Current action and preconditions to check: path_clear

Your task: For each precondition in the list above, predict whether it will hold at this action.

Consider the current scene as observed from the mobile robot's camera, and analyze the predicted future states of all dynamic agents (e.g., people, animals, vehicles, or any moving entities) within the NEXT SECOND.

IMPORTANT: Only answer "very likely" if you are absolutely certain—based on strong, clear evidence—that a dynamic agent will violate the precondition in the predicted future state. Do NOT answer "very likely" for unlikely, ambiguous, or low-probability risks.

Ask yourself for each precondition: Is there a high probability, with clear and convincing evidence, that the predicted future states of any dynamic agent will interfere with the predicted future state of the currently executing action within the NEXT SECOND, causing that precondition to fail?

Assess the risk level based on these predictions. Use "likely" or "very likely" if motions create a clear risk of interference.

Use "neutral" or "improbable" if agents are nearby but their predicted paths are clearly diverging or non-conflicting.

Failure Risk Categories: "very improbable", "improbable", "neutral", "likely", "very likely"

Answer Format: Output ONLY the probability_of_failure value from these categories: "very improbable", "improbable", "neutral", "likely", "very likely"

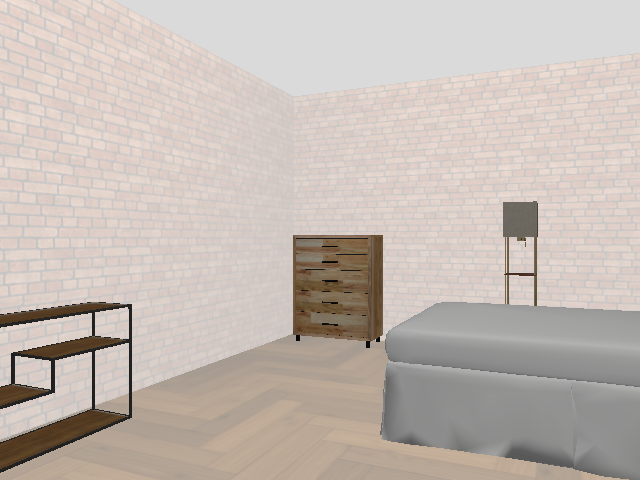

Answer: very improbable